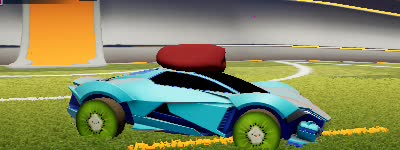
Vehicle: werewolf